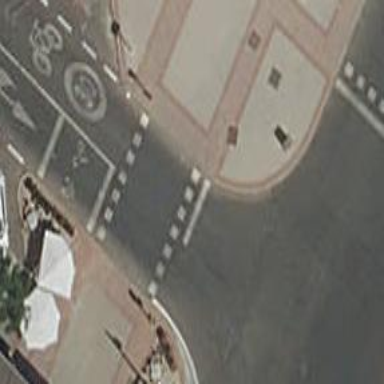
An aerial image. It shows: Crossing with traffic signals.